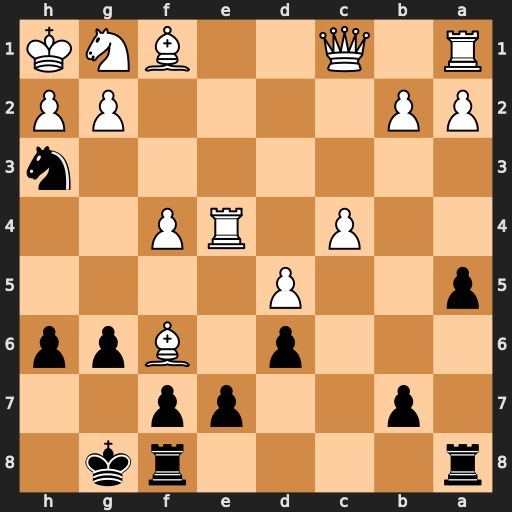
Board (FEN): r4rk1/1p2pp2/3p1Bpp/p2P4/2P1RP2/7n/PP4PP/R1Q2BNK
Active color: b
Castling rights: -
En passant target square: -
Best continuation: Nf2#